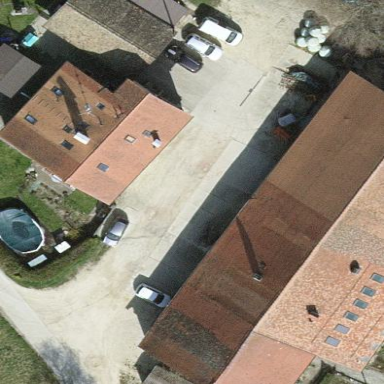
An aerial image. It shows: Farmyard area.